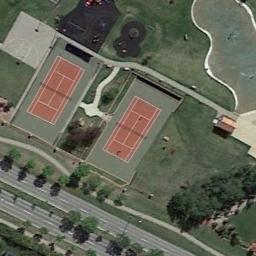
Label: tennis_court